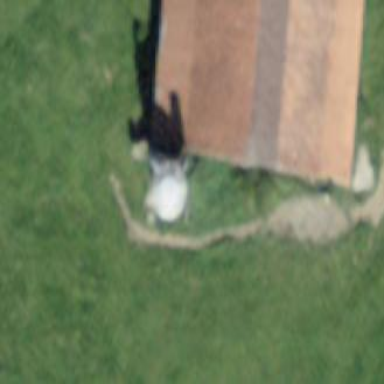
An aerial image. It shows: Barn.